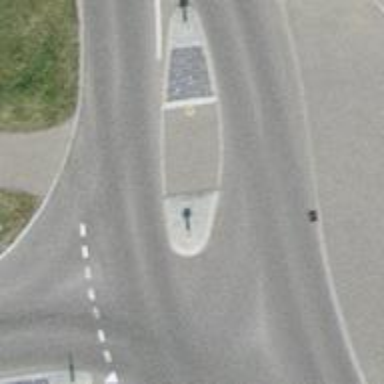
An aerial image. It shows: Unmarked crossing with pedestrian island.